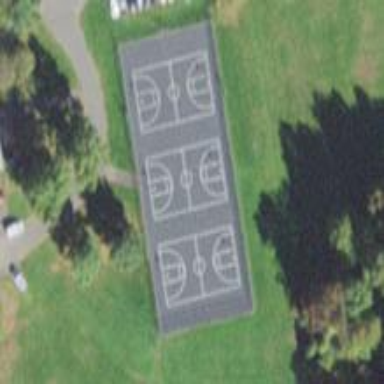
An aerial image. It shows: Basketball court located in leisure land pitch.